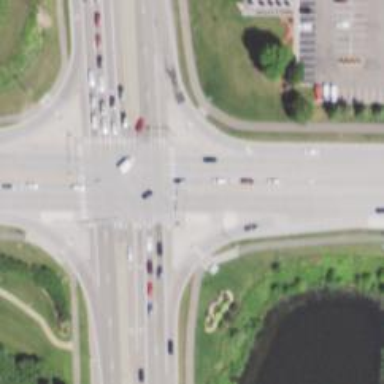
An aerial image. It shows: Marked crossing with zebra markings on the road.